Question:
In this GridView, I want to disable all the CheckBox in the GridView during the View Mode.
I can disable the GridView Row cells like
'''
foreach (GridViewRow GVR in gvPODetails.Rows)
{
GVR.Cells[1].Enabled =
GVR.Cells[11].Enabled = false;
}
'''
But I dont know how to disable the checkbox in the HeaderTemplate of the Template Field. How to do this?
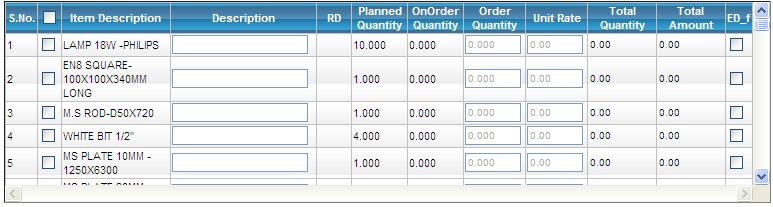
Answer: Recipe:
1. Handle OnRowDataBound on your GridView
2. Detect whether you are iterating through the header by using e.Row.RowType == DataControlRowType.Header and get a reference to your checkbox control using e.Row.FindControl(checkBoxID)
3. Set the Enabled property to False